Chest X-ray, PA view. Patient: 50 years old, sex M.
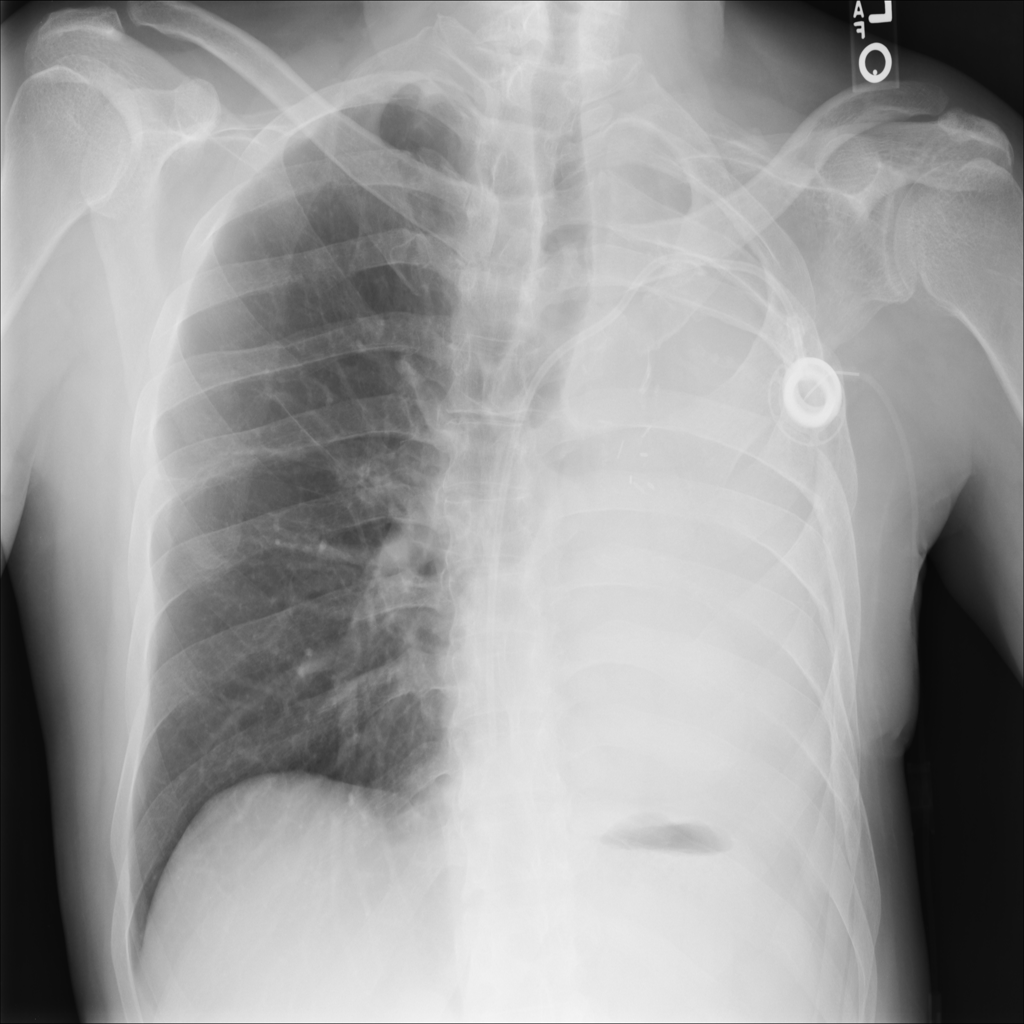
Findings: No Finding